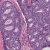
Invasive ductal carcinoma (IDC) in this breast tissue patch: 0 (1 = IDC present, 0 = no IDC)